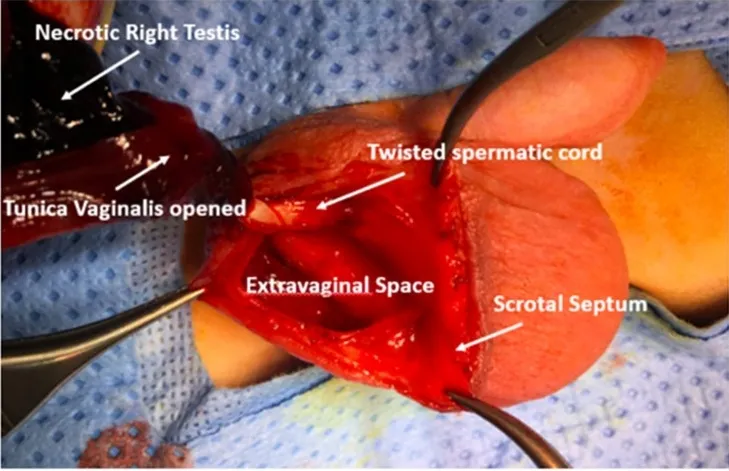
Intraoperative photo showing. Extra-vaginal torsion of the right side with necrotic testis after opening the tunica vaginalis.
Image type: medical_photograph (other_medical_photograph)